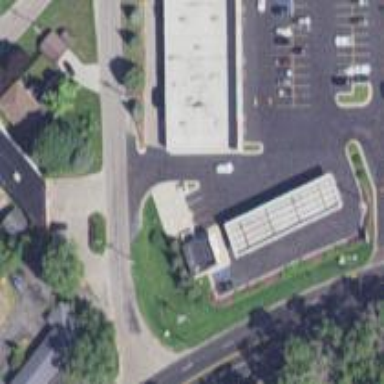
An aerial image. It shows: Convenience shop.